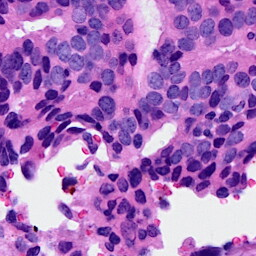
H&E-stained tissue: Breast